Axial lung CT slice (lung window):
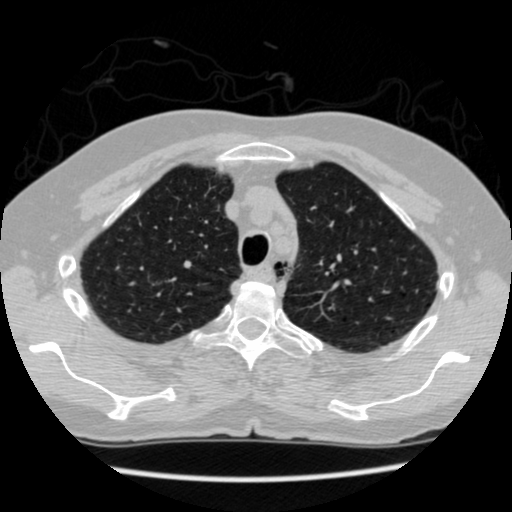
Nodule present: no